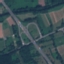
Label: Highway